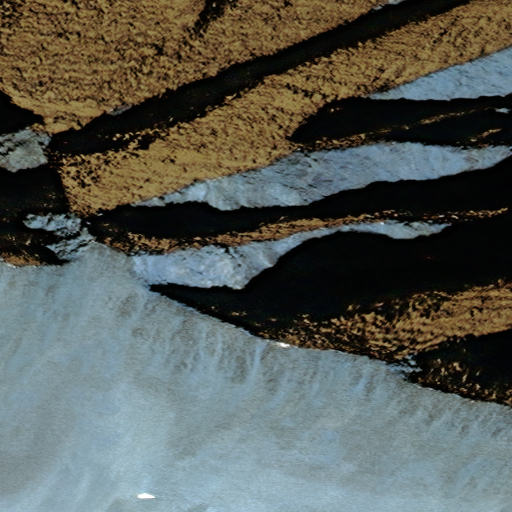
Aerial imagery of mountain in Alaska named Mount Holmes containing only unknown